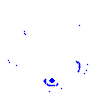
Particle: electron